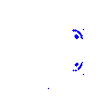
Particle: kaon